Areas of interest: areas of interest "Library"
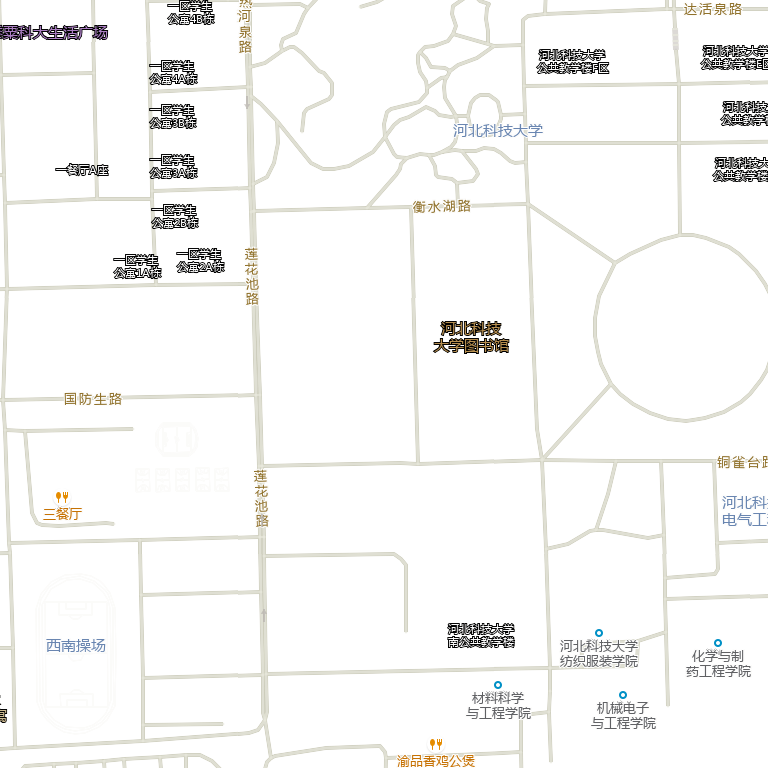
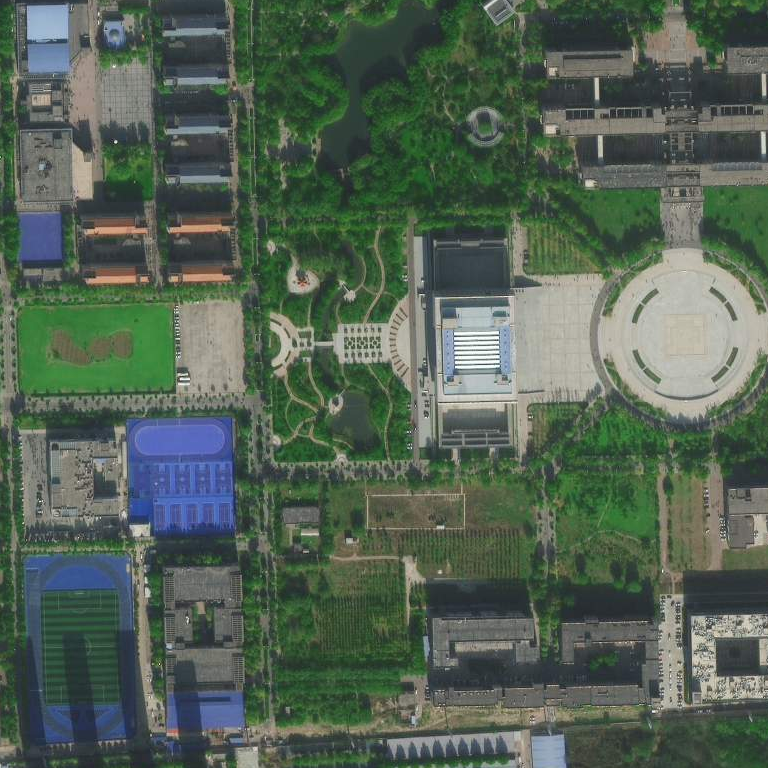